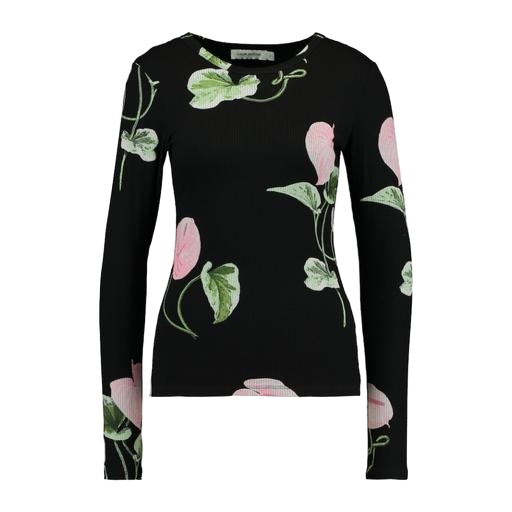
black floral print crop long-sleeve tee, black slim-fit printed top, black floral-print top, white background